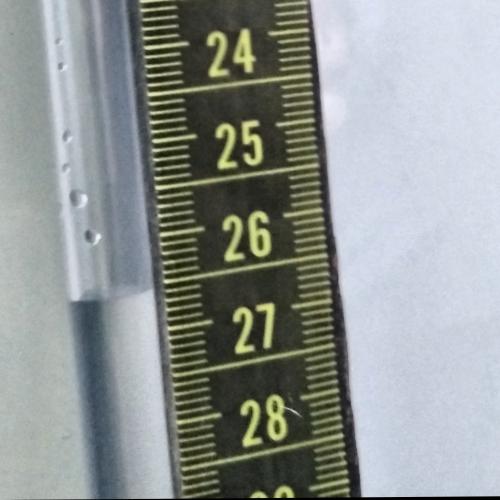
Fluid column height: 26.5 cm